Question: I'm trying to show in screen something like a grades scheme.

The first solution which I did was drawing some rows definitions and columns in a Grid, accumulating some stacks panel (inside there are some rectangles) and setting in the row. But I don't like that idea.
I was using several bucles and I'd like to show that in a document viewer. Althoug I can imagine I may create a scheme o something easier.
At this moment, I've got a class which contains as properties:
SubjectName: string
IsCorrect: bool
And others properties but they don't matters right now. Then I have all in a List. I don't know if it's useful to user a LINQ function to group by SubjectName and get its average score:
<URL>
But I really have interest in the control.
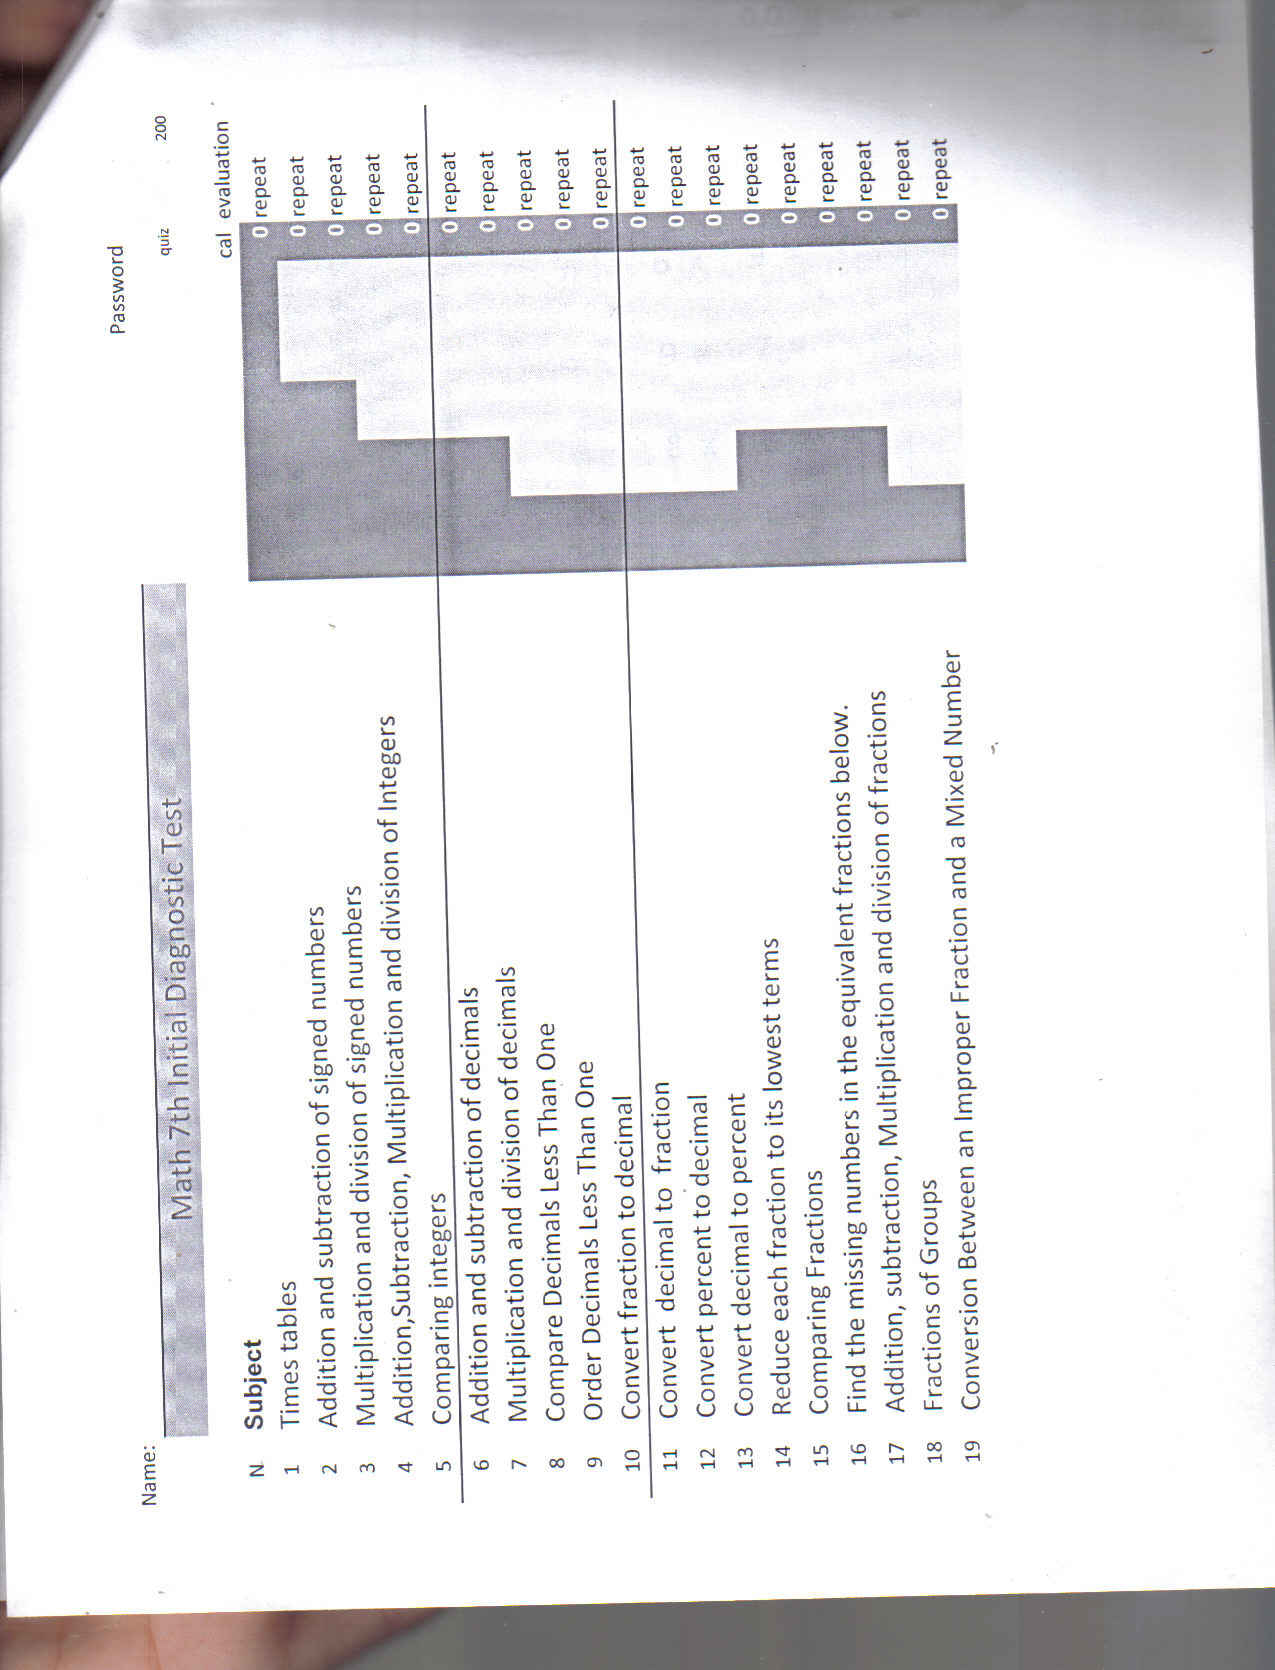
Answer: Personally I would (assuming the data is in a database of some kind) host those rows in an ItemsControl of some kind. The ItemsControl would be bound to a collection of the Items.
If I had a little leeway, I would make it a plain old list box and customize the styling of the items). The bar chart portion at the end should be fairly easy to accomplish by having a rectangle whose width is bound to the grade property or whatever which is applied as a percentage of the width of the container it is in.
So I would have a Subject Class (which is created from the data source) with several properties :
Name (e.g. "Times Tables") Represented by a TextBlock
Grade (e.g. 52% ) Represented by a rectangle bound to a property which multiplies that value by the width of the grid in which the rectangle resides
Action (e.g. "Repeat") represented by another textblock.
I will post an example in a little while.
# Example
OK so The window has a very simple layout, a Grid with a listbox in it. The listbox is bound to a design time datasource that I set up in Expression Blend.
'''
<Window
xmlns="http://schemas.microsoft.com/winfx/2006/xaml/presentation"
xmlns:x="http://schemas.microsoft.com/winfx/2006/xaml"
xmlns:local="clr-namespace:TreeViewMFagic"
xmlns:d="http://schemas.microsoft.com/expression/blend/2008" xmlns:mc="http://schemas.openxmlformats.org/markup-compatibility/2006" mc:Ignorable="d"
x:Class="MainWindow"
x:Name="Window"
Title="MainWindow"
Width="640" Height="480">
<Grid x:Name="LayoutRoot" MouseRightButtonDown="ShowContext" DataContext="{Binding Source={StaticResource dsSubjects}}">
<ListBox ItemTemplate="{DynamicResource ItemTemplate}" ItemsSource="{Binding Collection}" HorizontalContentAlignment="Stretch"/>
</Grid>
</Window>
'''
The ItemTemplate I put in the App.Xaml resource Library as I like keeping my Window and UserControl xaml files nice and clean and using resource dictionaries as much as possible to keep stuff out of the way. Anyhow, below is the ItemTemplate.
'''
<DataTemplate x:Key="ItemTemplate">
<Grid Height="Auto">
<Grid.ColumnDefinitions>
<ColumnDefinition Width="0.029*"/>
<ColumnDefinition Width="0.67*"/>
<ColumnDefinition Width="0.168*"/>
<ColumnDefinition Width="0.133*"/>
</Grid.ColumnDefinitions>
<TextBlock Text="{Binding SubjectName}" VerticalAlignment="Bottom" d:LayoutOverrides="Width" Grid.ColumnSpan="1" Margin="0" Grid.Column="1"/>
<TextBlock Text="{Binding Action}" VerticalAlignment="Top" d:LayoutOverrides="Width, GridBox" Grid.ColumnSpan="1" Grid.Column="3" Margin="0"/>
<Border Grid.ColumnSpan="1" Grid.Column="2" Margin="0" d:LayoutOverrides="Height" Background="#A3000000" CornerRadius="5" Width="{Binding PercentCorrect}" HorizontalAlignment="Left" >
<TextBlock Text="{Binding PercentCorrect}" HorizontalAlignment="Center"/>
</Border>
<TextBlock TextWrapping="Wrap" Text="{Binding Number}" d:LayoutOverrides="Width, Height"/>
</Grid>
</DataTemplate>
'''
And the finished product looks like this:

Now I cheated a little here. I bound the width of the border element for the grade directly to the percent. Given more time to mess with this, I probably would have made a ViewModel and had values for both the shaded part and the unshaded part which added up to 100%. Then bound column widths of a grid that I would put the border in to those values to have true percentage. Regardless, there is a starting point.